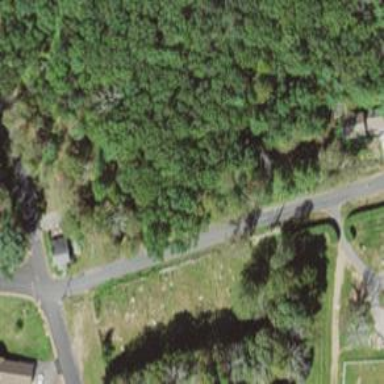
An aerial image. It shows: Private cemetery with magic category designation.